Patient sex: M
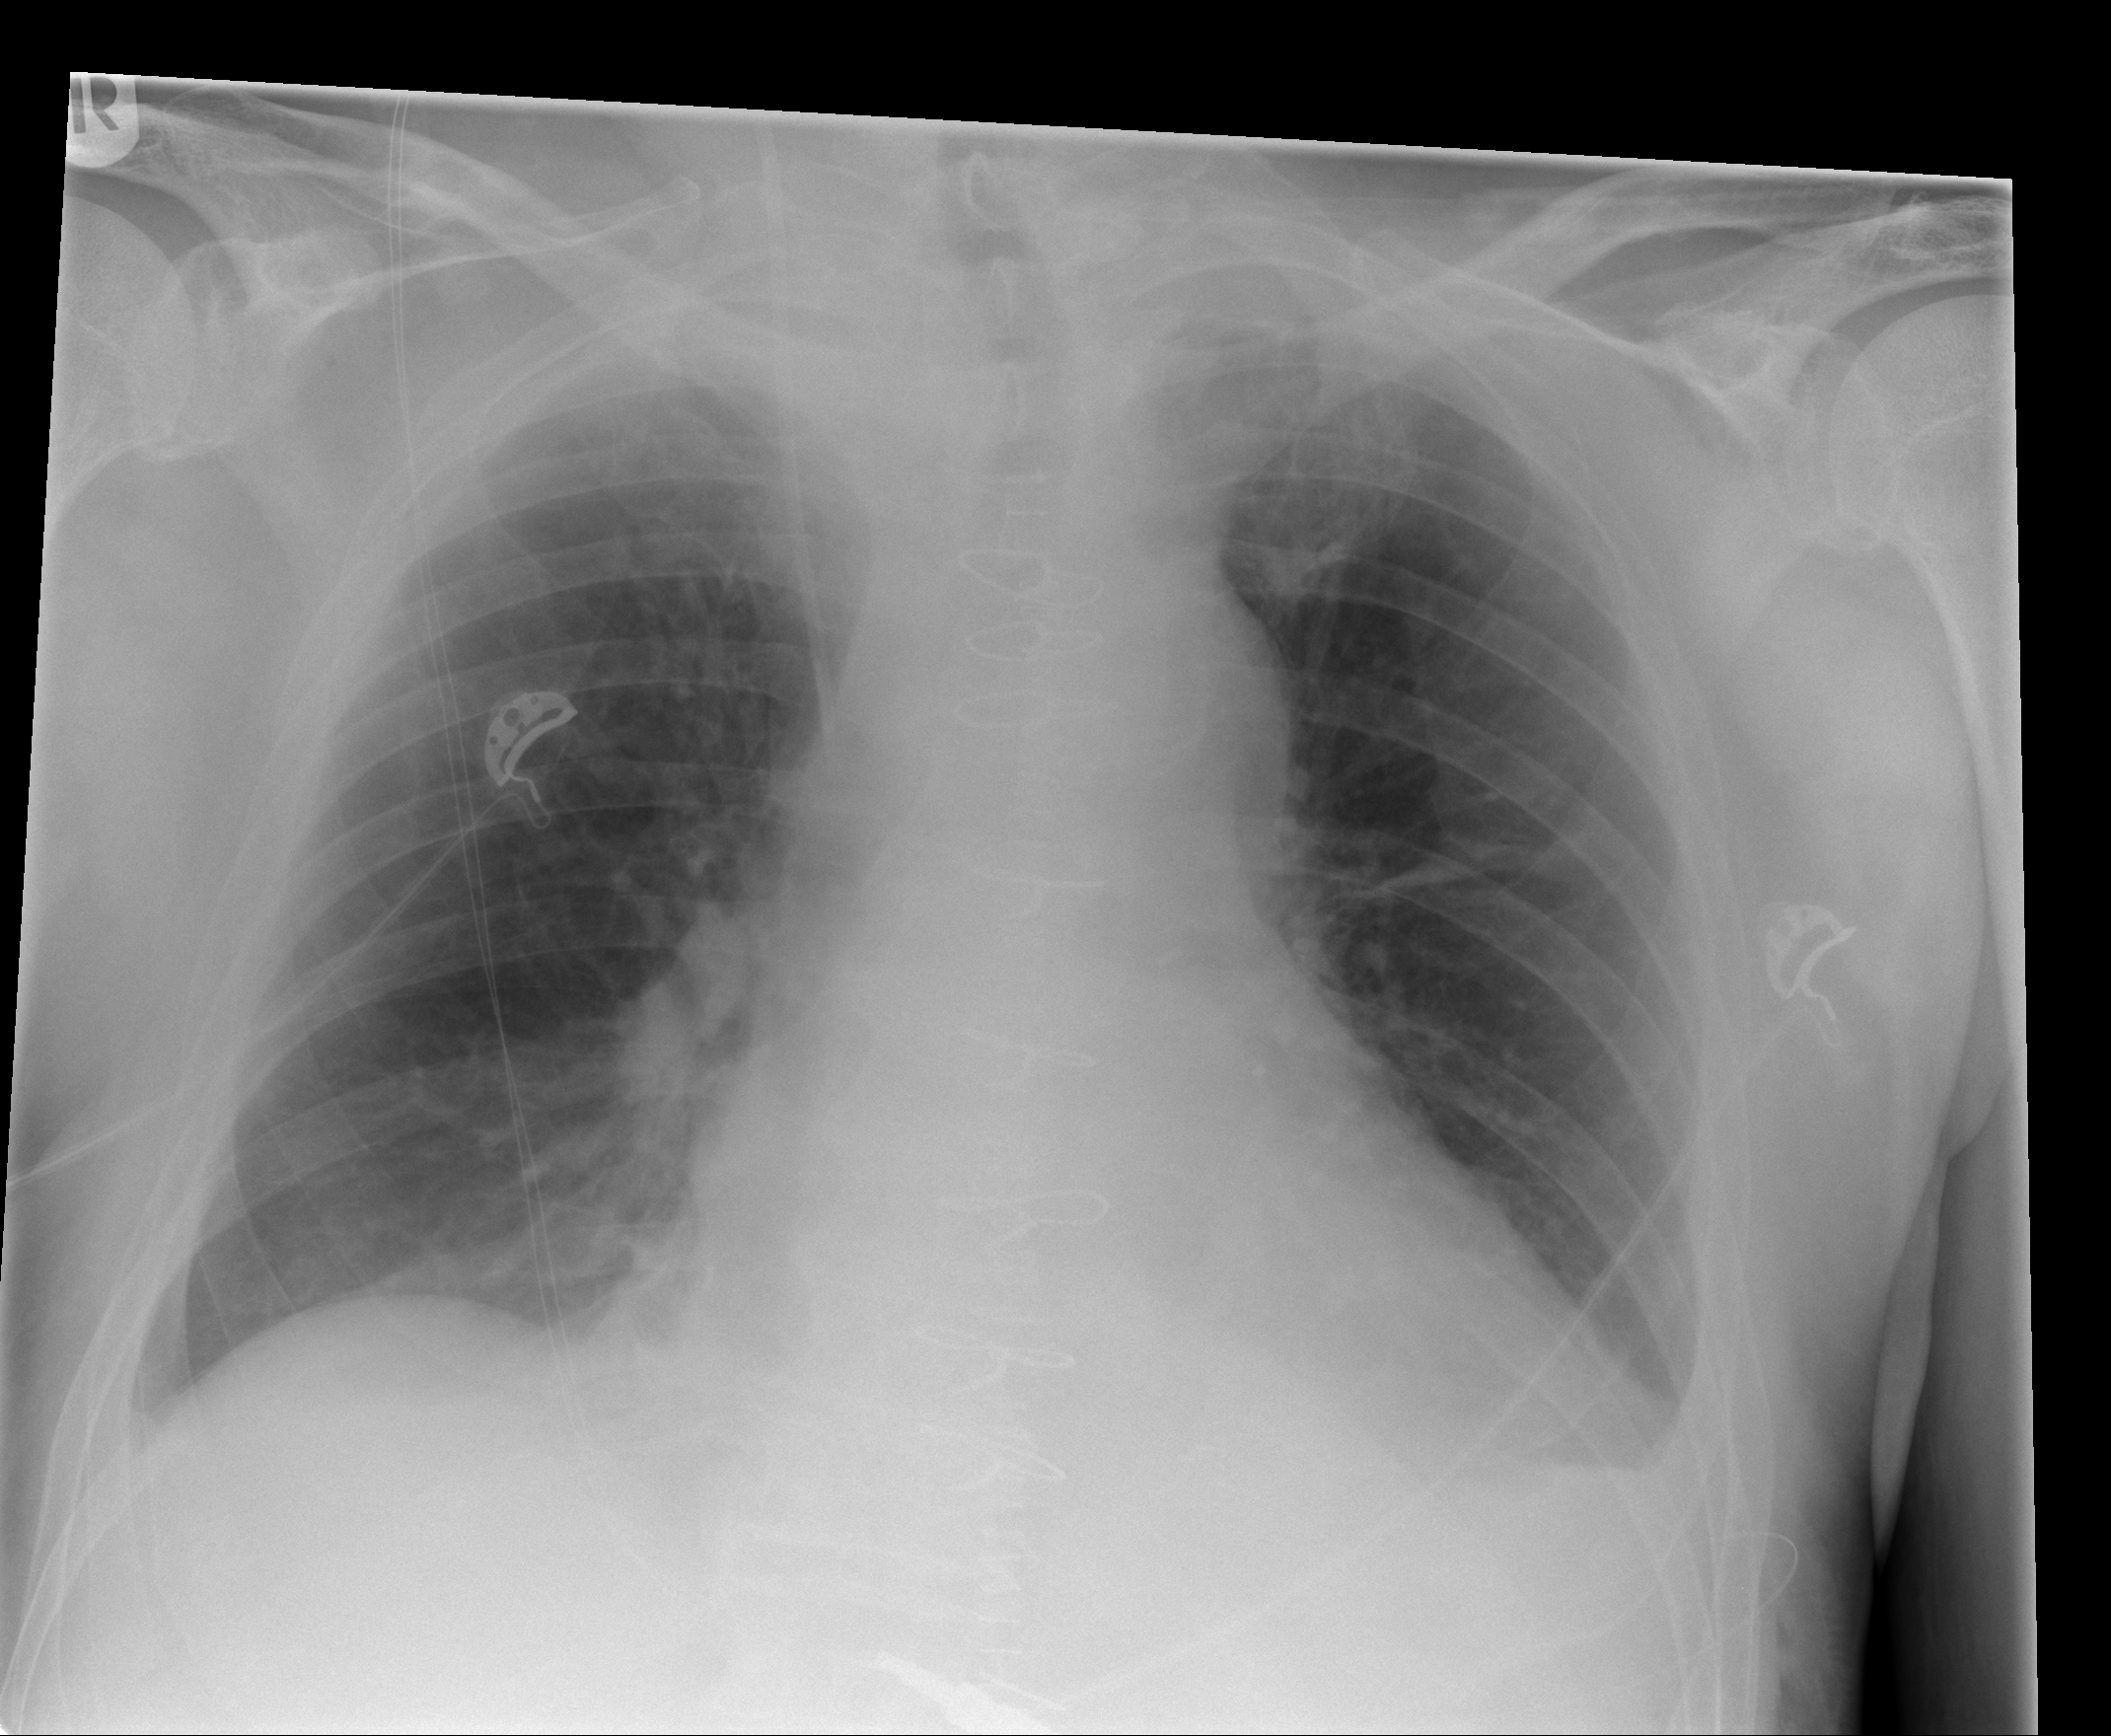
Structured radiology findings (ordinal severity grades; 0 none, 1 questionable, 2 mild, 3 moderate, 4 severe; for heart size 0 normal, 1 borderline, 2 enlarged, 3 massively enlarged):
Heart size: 0
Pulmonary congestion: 1
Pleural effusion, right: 0
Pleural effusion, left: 0
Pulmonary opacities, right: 0
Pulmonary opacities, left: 0
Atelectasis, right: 2
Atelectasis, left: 1